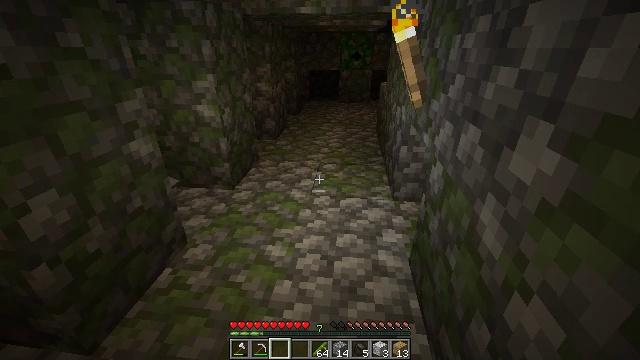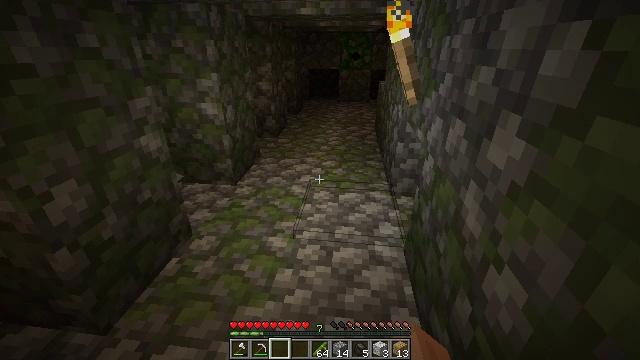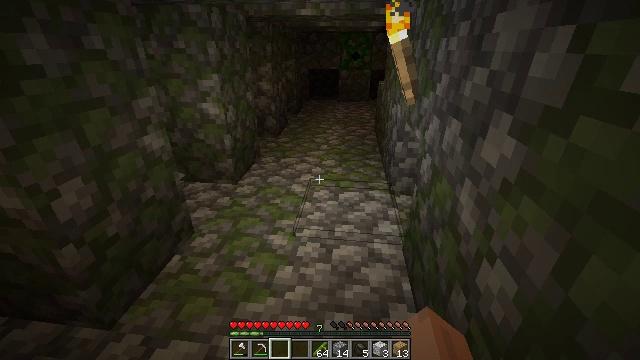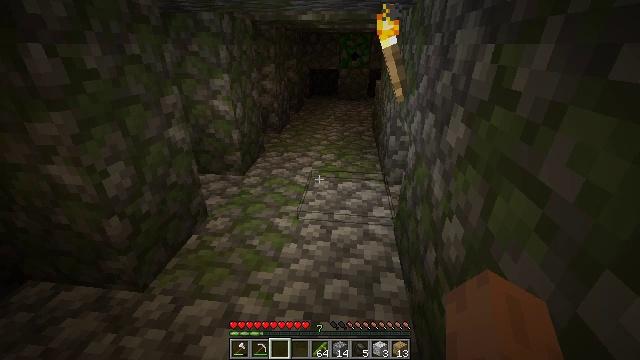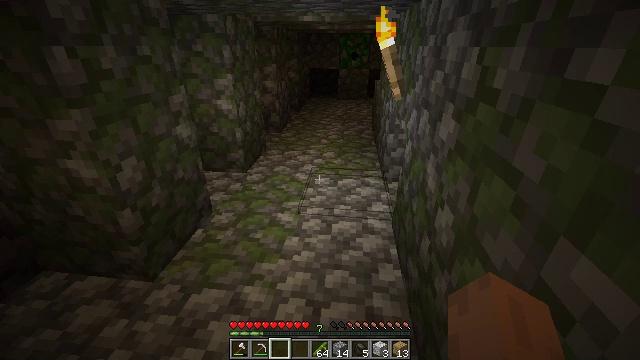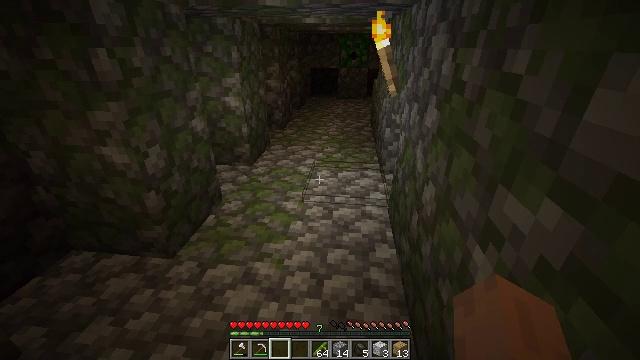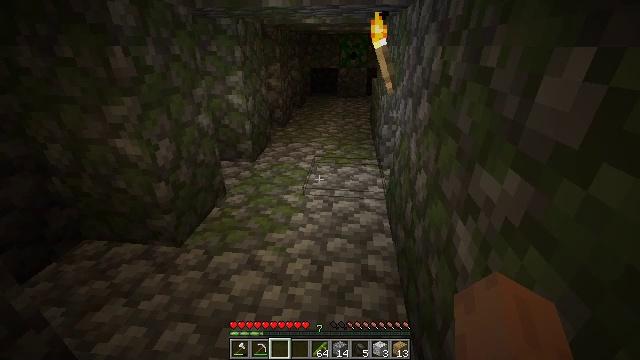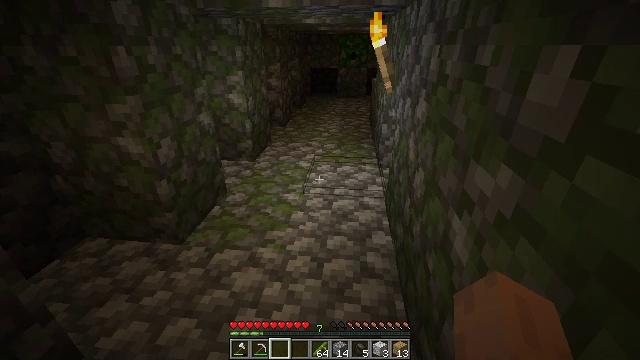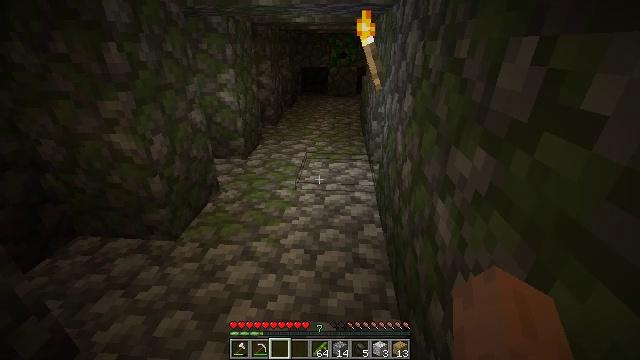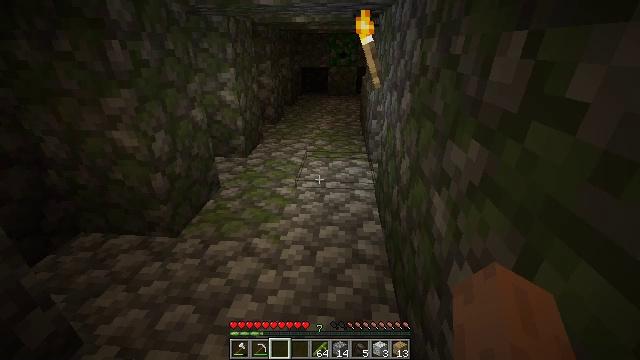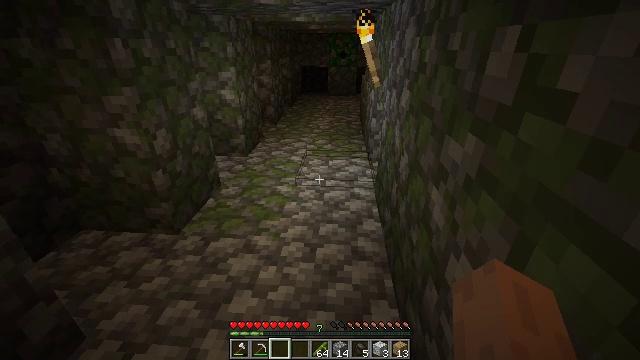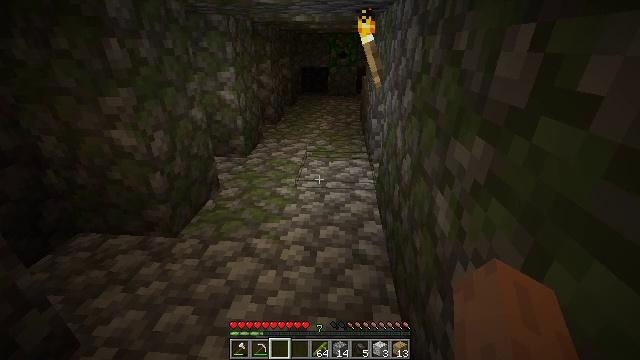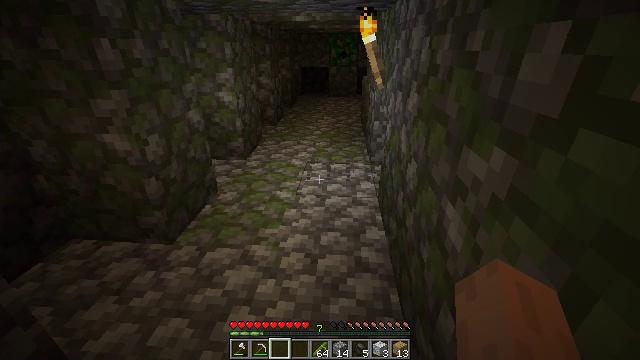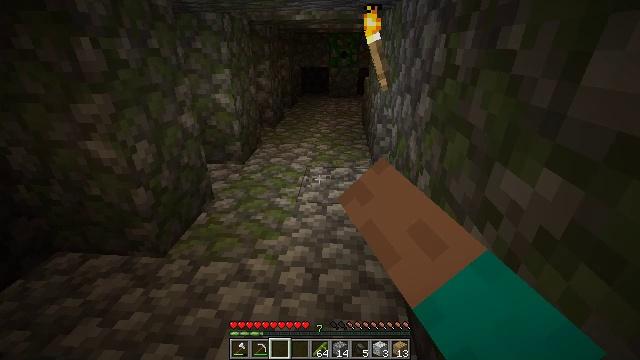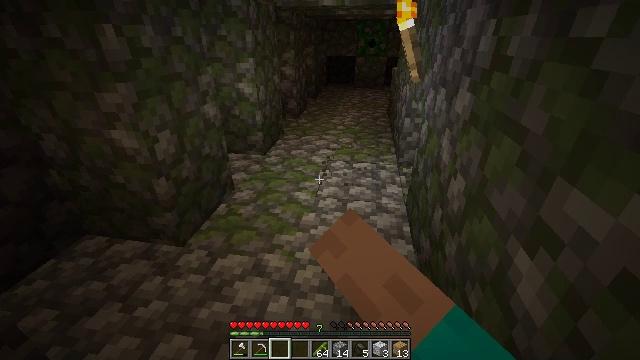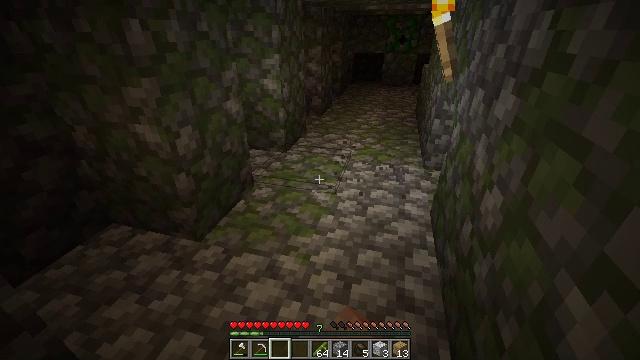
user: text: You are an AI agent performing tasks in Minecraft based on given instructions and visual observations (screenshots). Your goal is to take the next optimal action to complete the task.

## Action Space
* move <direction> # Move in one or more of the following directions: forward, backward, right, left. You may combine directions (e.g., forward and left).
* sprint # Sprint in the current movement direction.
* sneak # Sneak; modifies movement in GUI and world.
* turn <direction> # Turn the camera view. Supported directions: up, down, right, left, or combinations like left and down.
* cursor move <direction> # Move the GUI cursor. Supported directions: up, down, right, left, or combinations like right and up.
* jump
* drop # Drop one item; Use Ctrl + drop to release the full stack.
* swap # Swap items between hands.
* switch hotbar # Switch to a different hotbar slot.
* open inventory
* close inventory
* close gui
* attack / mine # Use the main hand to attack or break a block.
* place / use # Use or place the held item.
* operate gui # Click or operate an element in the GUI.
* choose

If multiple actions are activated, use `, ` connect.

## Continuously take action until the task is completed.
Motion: motion action
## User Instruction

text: Remove the tripwire from its position.
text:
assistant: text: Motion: move back
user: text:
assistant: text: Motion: move back
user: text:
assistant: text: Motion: move back
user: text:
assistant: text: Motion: move back
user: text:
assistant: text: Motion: move back
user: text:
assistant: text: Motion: no_op
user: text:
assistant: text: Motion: no_op
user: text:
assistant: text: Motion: turn right
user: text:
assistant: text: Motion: no_op
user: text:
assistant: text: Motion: no_op
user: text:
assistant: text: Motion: move forward
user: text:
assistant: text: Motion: move forward, attack / mine
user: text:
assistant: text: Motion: move forward, attack / mine
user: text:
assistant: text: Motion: turn left and down, attack / mine
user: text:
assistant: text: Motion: turn left
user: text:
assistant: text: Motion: turn left, attack / mine
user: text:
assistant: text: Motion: attack / mine
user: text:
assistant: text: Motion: attack / mine
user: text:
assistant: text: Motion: turn down
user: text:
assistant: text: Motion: move back, turn left and down
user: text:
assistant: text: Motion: move back, turn down
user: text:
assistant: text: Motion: move back
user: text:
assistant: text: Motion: no_op